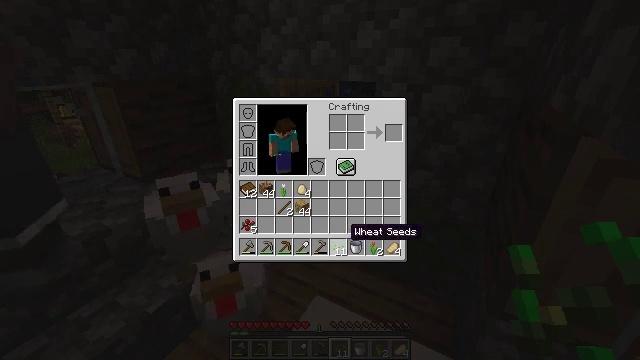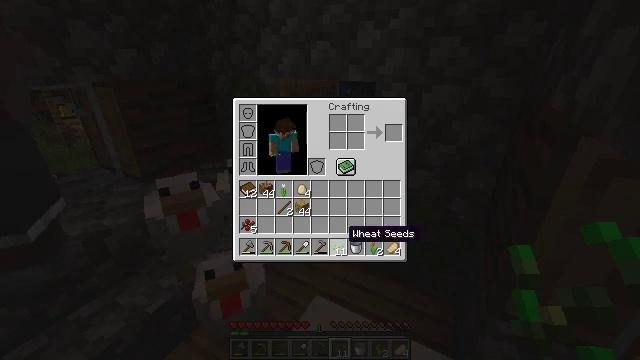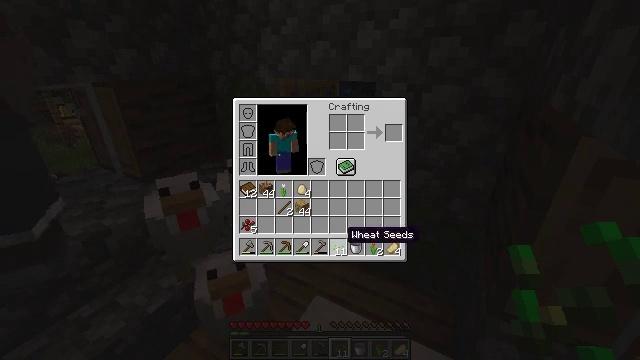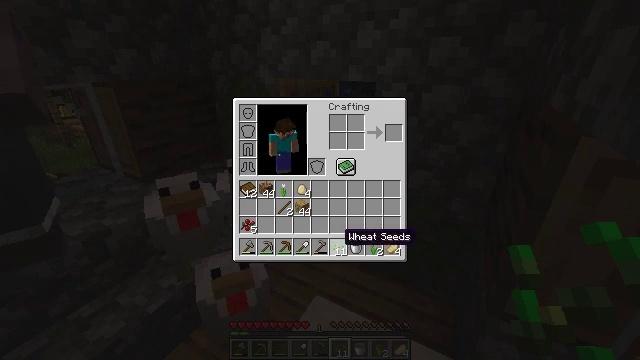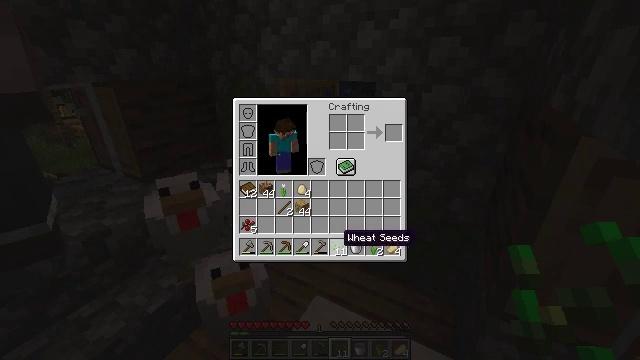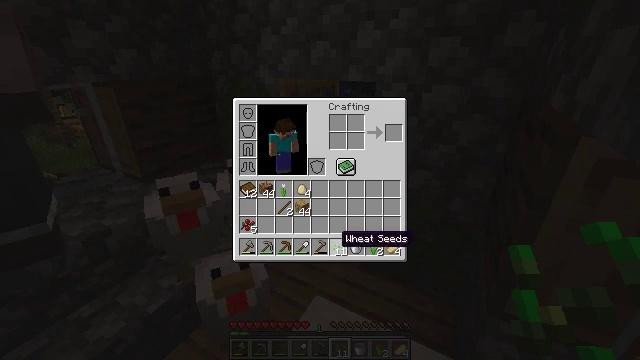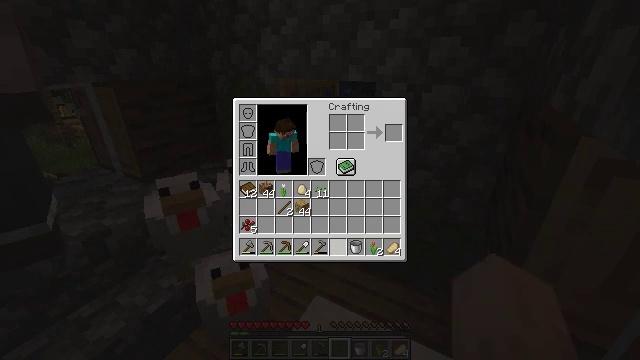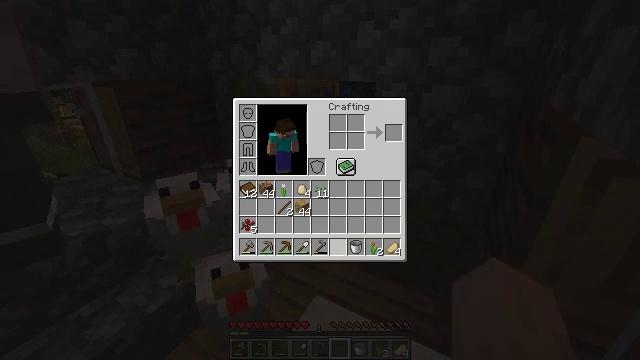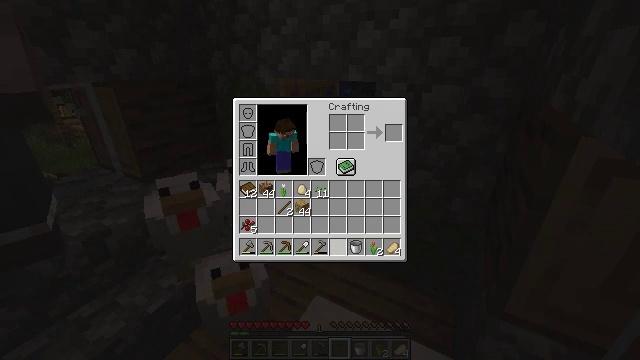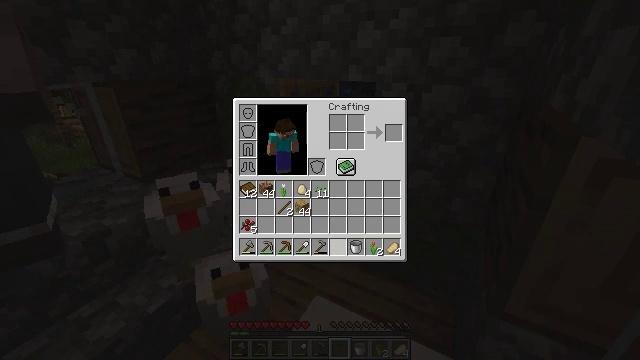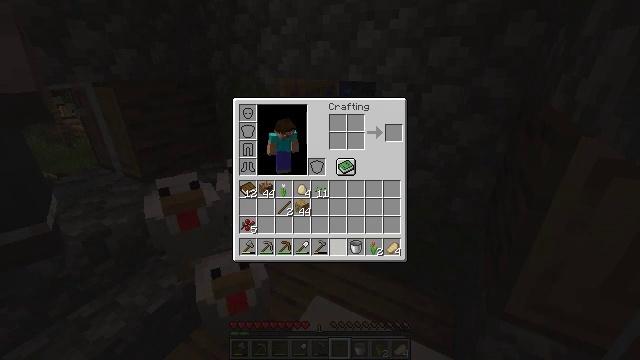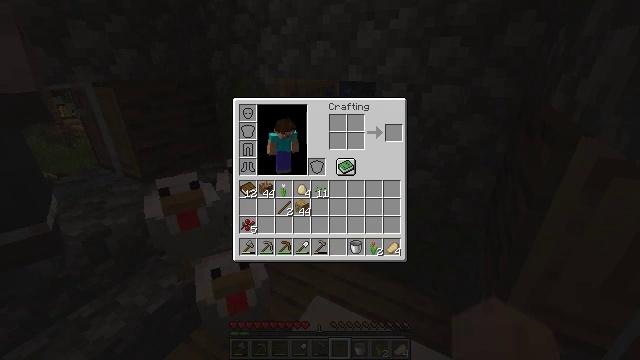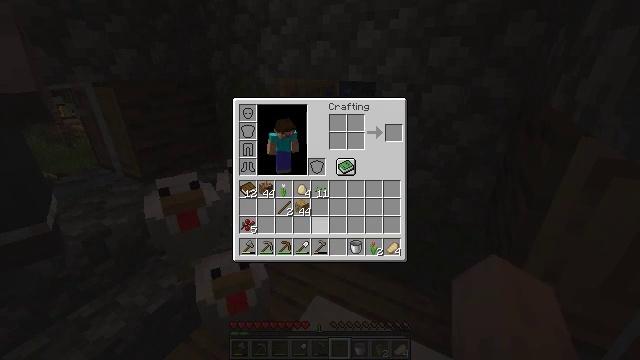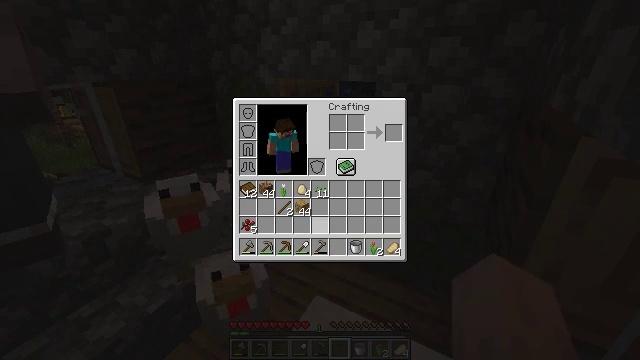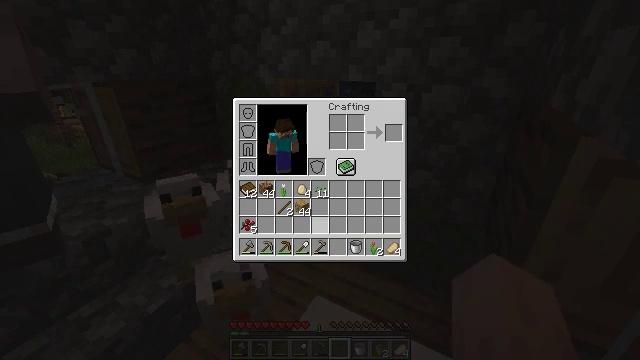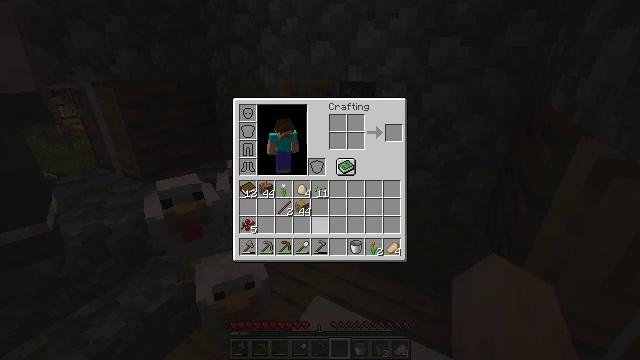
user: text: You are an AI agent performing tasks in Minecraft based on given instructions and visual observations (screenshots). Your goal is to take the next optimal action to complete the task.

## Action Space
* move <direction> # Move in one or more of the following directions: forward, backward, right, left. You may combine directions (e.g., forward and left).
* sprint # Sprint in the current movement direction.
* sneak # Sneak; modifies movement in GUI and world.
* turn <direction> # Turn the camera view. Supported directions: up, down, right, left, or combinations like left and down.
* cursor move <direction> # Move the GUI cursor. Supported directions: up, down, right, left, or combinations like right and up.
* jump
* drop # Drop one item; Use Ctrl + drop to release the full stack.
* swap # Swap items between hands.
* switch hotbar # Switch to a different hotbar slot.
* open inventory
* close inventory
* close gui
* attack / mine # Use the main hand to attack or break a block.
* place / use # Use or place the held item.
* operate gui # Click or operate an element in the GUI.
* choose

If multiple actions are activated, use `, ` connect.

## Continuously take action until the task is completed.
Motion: motion action
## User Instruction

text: Collect oak stairs from a structure.
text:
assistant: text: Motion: sneak
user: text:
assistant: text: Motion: sneak
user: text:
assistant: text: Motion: sneak
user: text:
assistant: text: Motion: sneak
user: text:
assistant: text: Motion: sneak
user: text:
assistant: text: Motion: sneak, operate gui
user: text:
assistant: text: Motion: sneak, operate gui
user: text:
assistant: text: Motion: sneak, operate gui
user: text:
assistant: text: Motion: sneak, operate gui
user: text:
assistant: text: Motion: sneak
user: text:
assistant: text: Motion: sneak
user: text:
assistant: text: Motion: sneak
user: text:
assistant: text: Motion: sneak
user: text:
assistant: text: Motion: sneak
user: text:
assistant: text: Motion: sneak
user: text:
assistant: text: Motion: sneak
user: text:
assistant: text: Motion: sneak
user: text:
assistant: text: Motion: sneak
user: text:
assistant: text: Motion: sneak
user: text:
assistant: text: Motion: sneak
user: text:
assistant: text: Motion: sneak
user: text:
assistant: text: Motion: sneak, operate gui
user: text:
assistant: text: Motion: sneak, operate gui
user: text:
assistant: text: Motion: sneak, operate gui
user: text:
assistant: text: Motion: sneak
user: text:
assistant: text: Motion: sneak
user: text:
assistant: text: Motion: sneak
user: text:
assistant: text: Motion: sneak
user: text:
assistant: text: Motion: sneak
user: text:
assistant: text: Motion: sneak